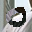
Label: 0